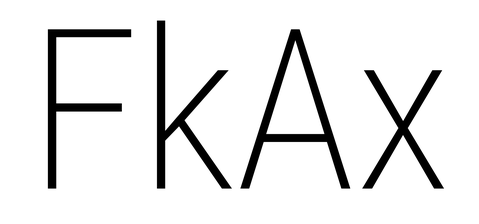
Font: Roboto_Condensed_ExtraLight